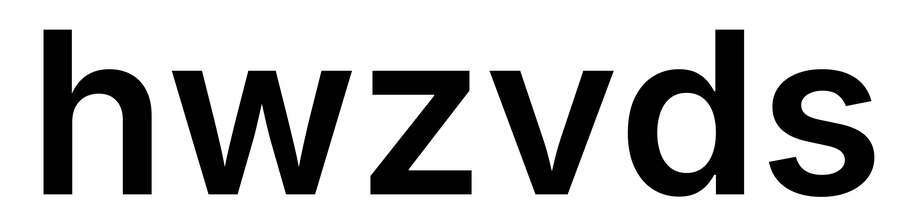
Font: Inter_SemiBold